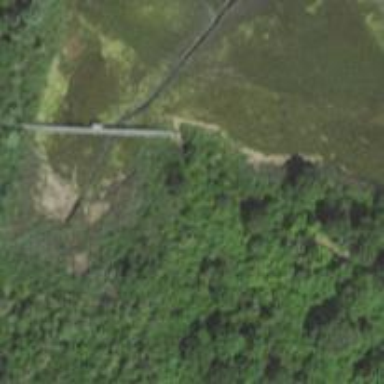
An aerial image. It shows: Footway road with bridge and boardwalk.